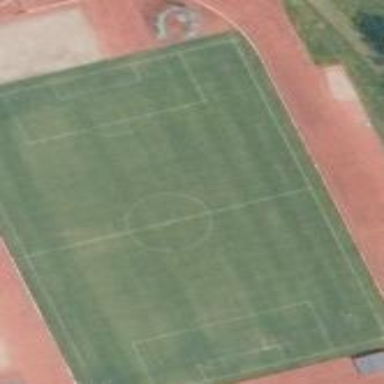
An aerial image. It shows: Grass pitch used for soccer.